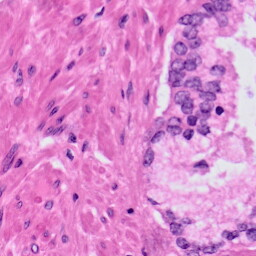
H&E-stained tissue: Prostate